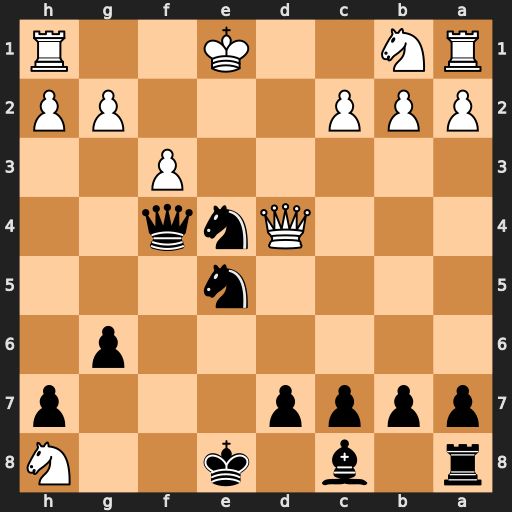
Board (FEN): r1b1k2N/pppp3p/6p1/4n3/3Qnq2/5P2/PPP3PP/RN2K2R
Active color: b
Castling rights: KQq
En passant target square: -
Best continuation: Qh4+ g3 Nxf3+